Current action and preconditions to check: trajectory_clear

Your task: For each precondition in the list above, predict whether it will hold at this action.

Consider the current scene as observed from the mobile robot's camera, and analyze the predicted future states of all dynamic agents (e.g., people, animals, vehicles, or any moving entities) within the NEXT SECOND.

IMPORTANT: Only answer "very likely" if you are absolutely certain—based on strong, clear evidence—that a dynamic agent will violate the precondition in the predicted future state. Do NOT answer "very likely" for unlikely, ambiguous, or low-probability risks.

Ask yourself for each precondition: Is there a high probability, with clear and convincing evidence, that the predicted future states of any dynamic agent will interfere with the predicted future state of the currently executing action within the NEXT SECOND, causing that precondition to fail?

Assess the risk level based on these predictions. Use "likely" or "very likely" if motions create a clear risk of interference.

Use "neutral" or "improbable" if agents are nearby but their predicted paths are clearly diverging or non-conflicting.

Failure Risk Categories: "very improbable", "improbable", "neutral", "likely", "very likely"

Answer Format: Output ONLY the probability_of_failure value from these categories: "very improbable", "improbable", "neutral", "likely", "very likely"

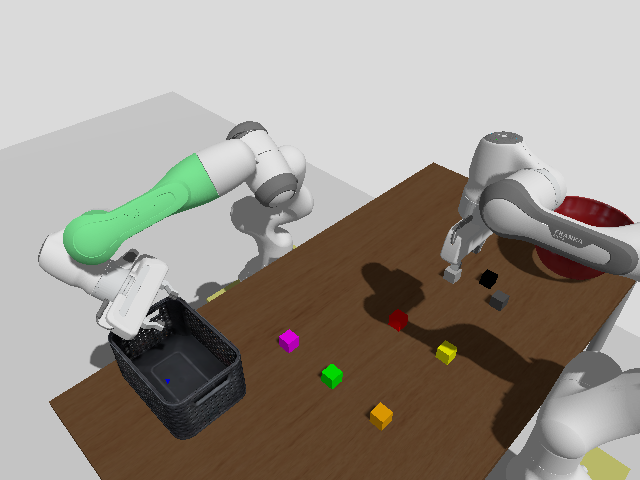

Answer: very improbable